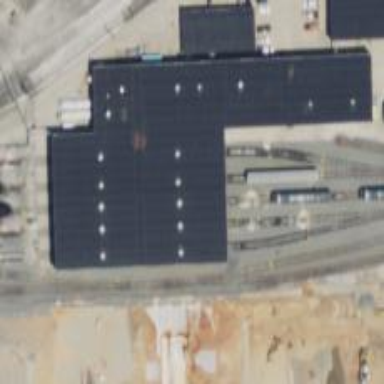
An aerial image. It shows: Railway yard used for servicing trains.